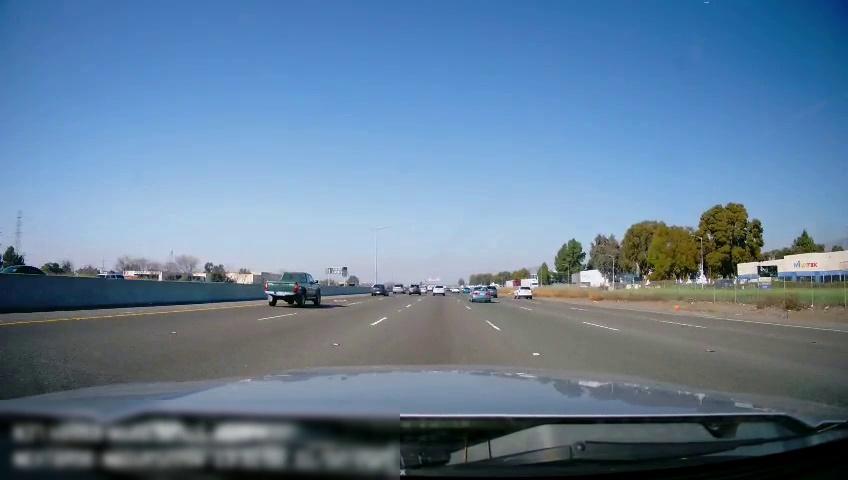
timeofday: Day
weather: Sunny
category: Drivable Space
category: Vehicles | Car
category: Vehicles | SUV
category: Vehicles | Truck
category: Vehicles | Truck
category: Vehicles | SUV
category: Vehicles | SUV
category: Vehicles | SUV
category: Vehicles | SUV
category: Vehicles | Car
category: Vehicles | Truck
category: Vehicles | SUV
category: Vehicles | Car
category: Lanes | Current Lane
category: Lanes | Current Lane
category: Lanes | Alternate Lane
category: Lanes | Alternate Lane
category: Lanes | Alternate Lane
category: Lanes | Alternate Lane
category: Lanes | Alternate Lane
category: Traffic | Signs